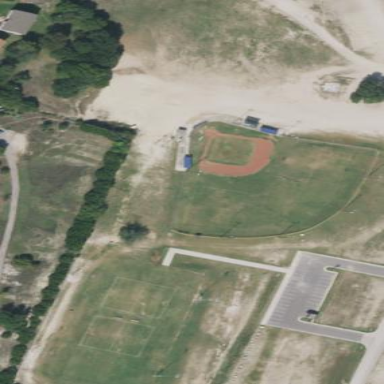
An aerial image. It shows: Recreation ground featuring baseball pitch.